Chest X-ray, PA view. Patient: 39 years old, sex F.
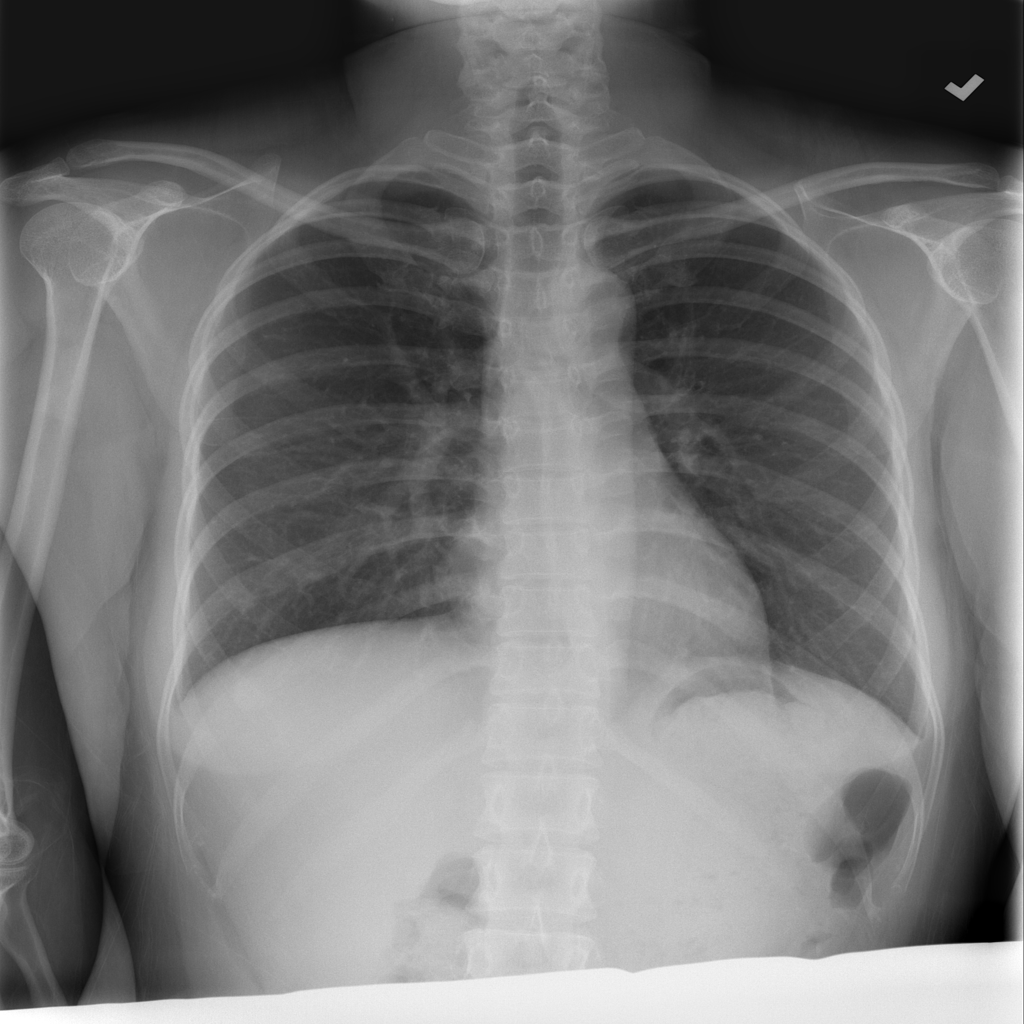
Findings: No Finding